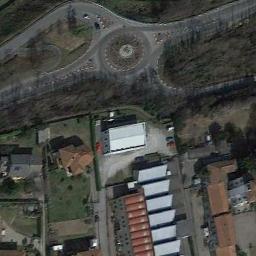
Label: roundabout